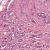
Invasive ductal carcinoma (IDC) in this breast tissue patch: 1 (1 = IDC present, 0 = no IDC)